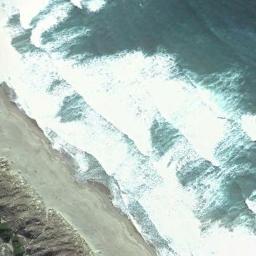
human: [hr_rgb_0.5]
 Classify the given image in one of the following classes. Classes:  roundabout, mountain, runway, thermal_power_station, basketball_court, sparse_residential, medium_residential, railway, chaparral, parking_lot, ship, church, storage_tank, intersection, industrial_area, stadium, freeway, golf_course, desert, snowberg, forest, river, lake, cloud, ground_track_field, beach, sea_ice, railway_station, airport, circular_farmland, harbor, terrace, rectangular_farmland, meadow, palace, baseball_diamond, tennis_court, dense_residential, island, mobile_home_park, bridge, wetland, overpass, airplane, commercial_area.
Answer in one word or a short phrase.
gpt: beach